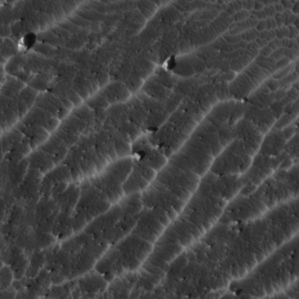
Label: non_frost